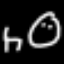
Label: chair